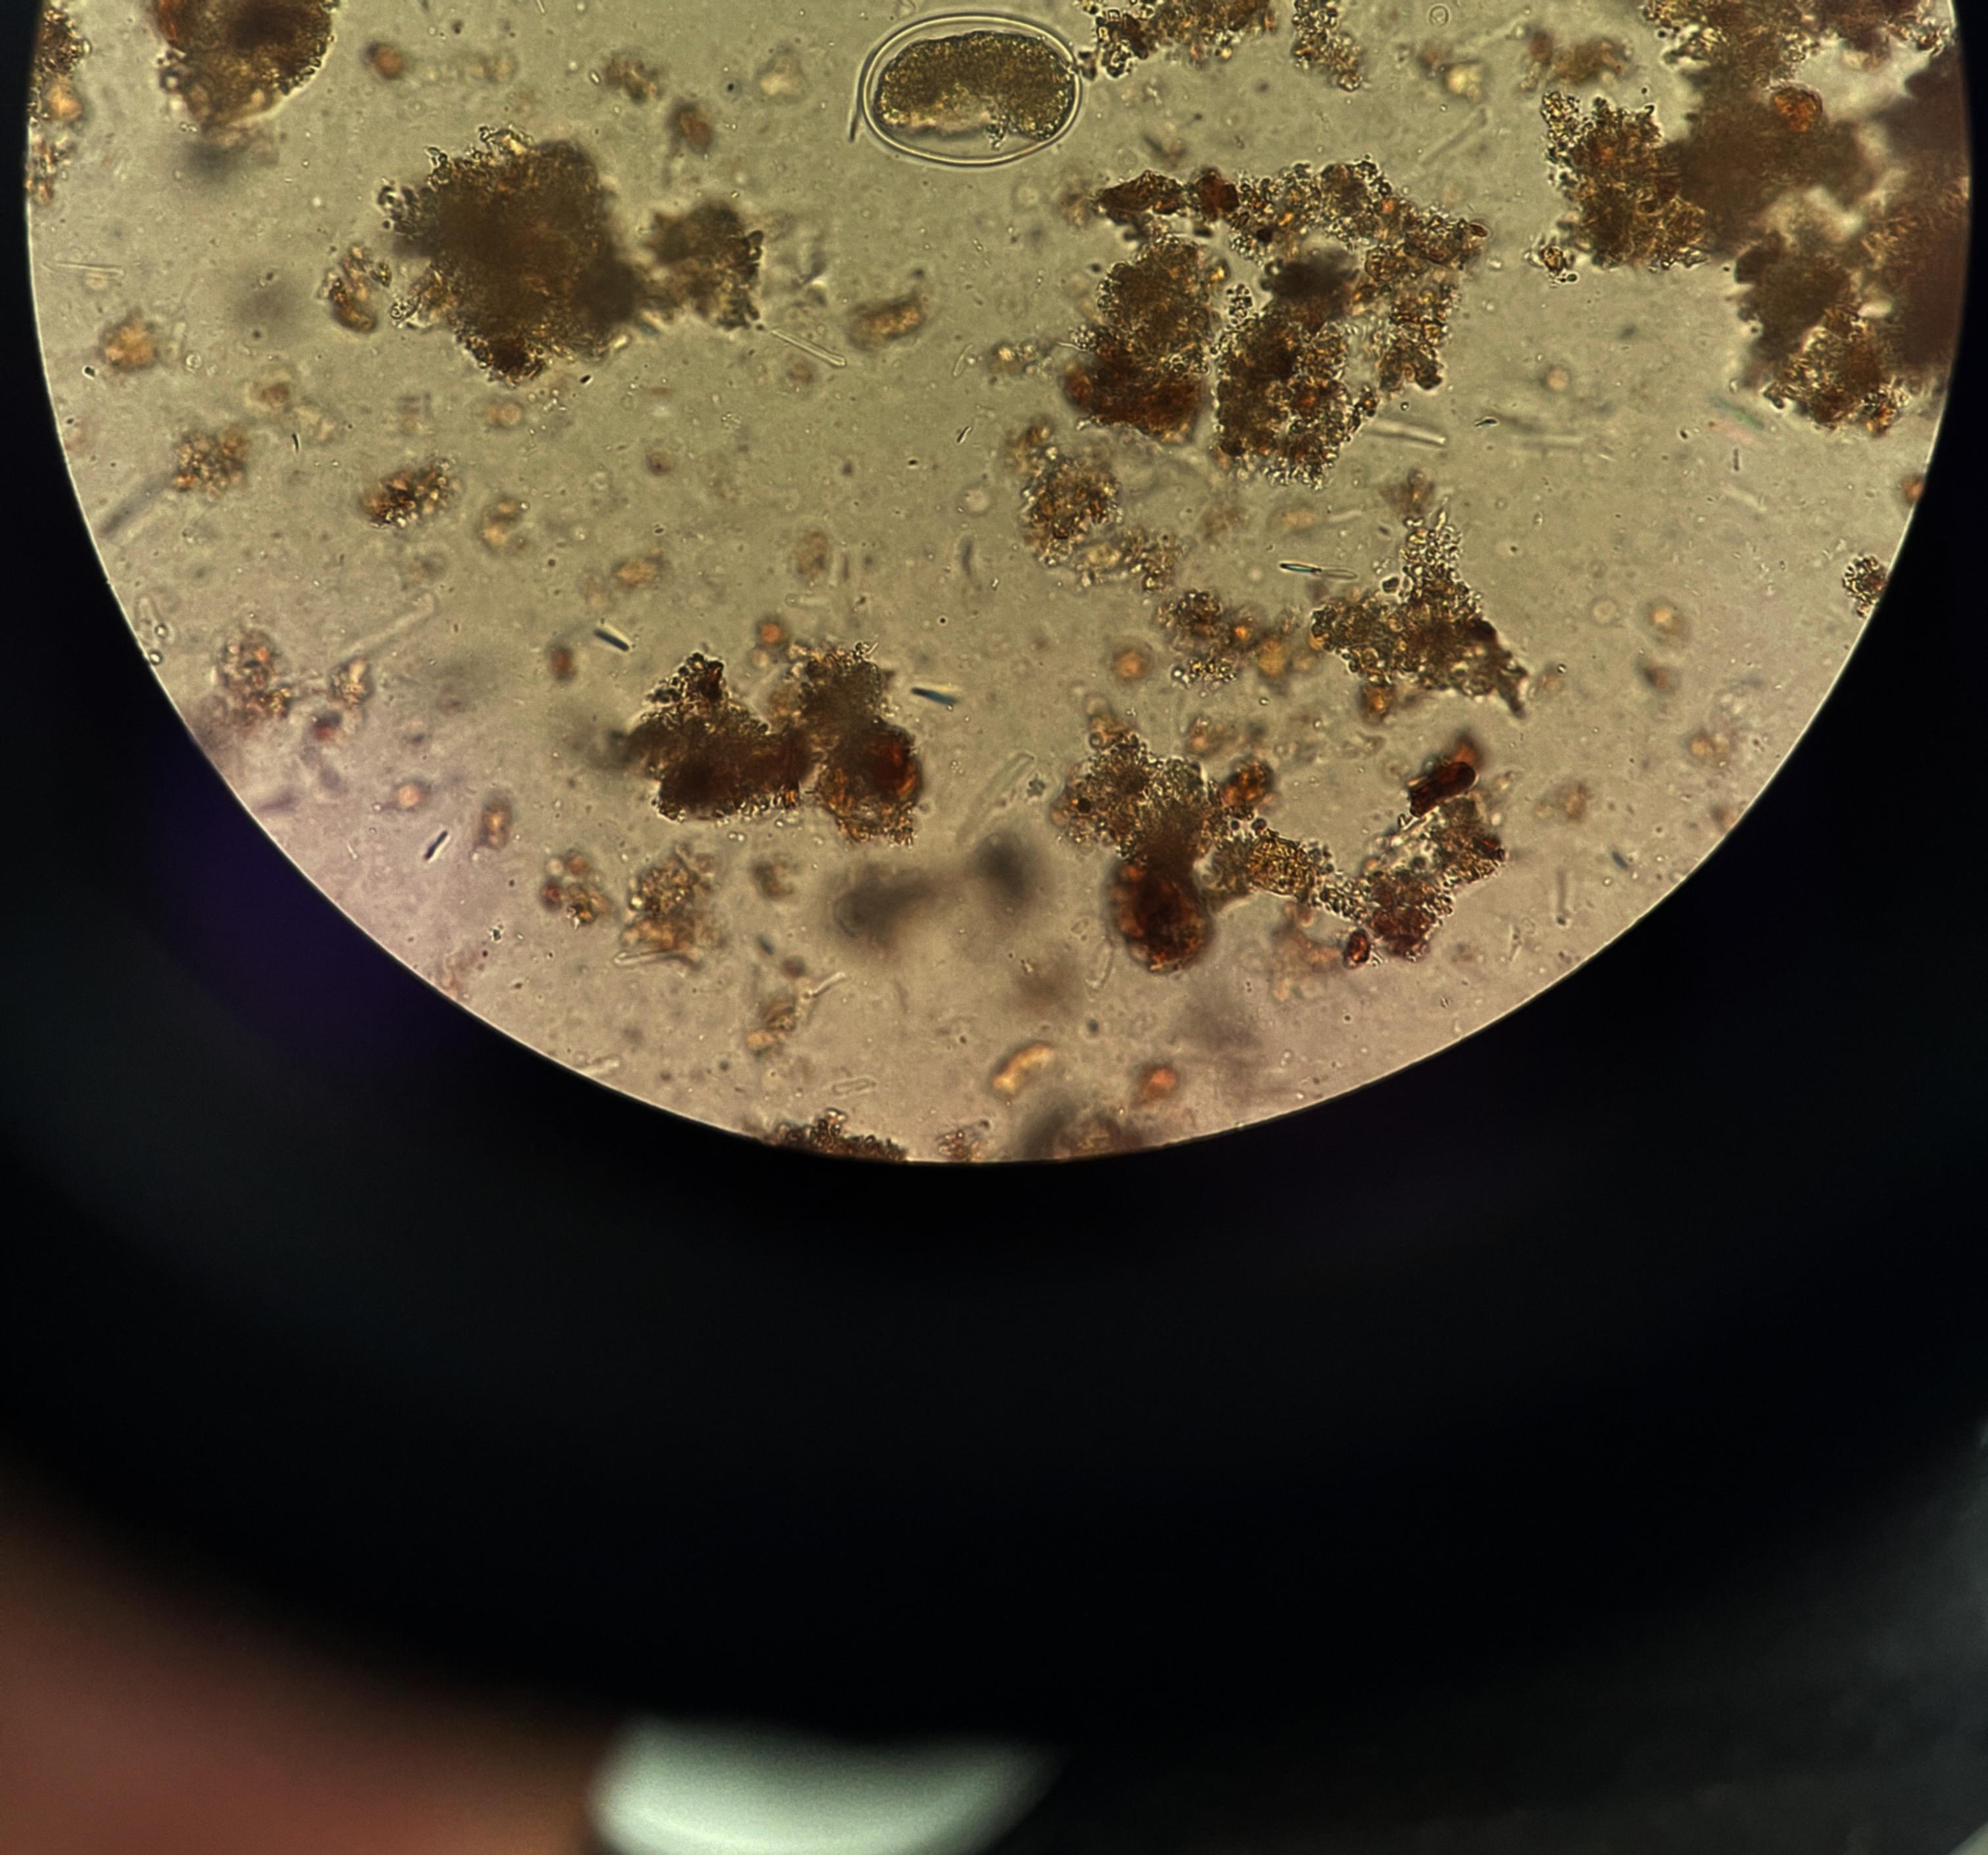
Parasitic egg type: Hookworm egg